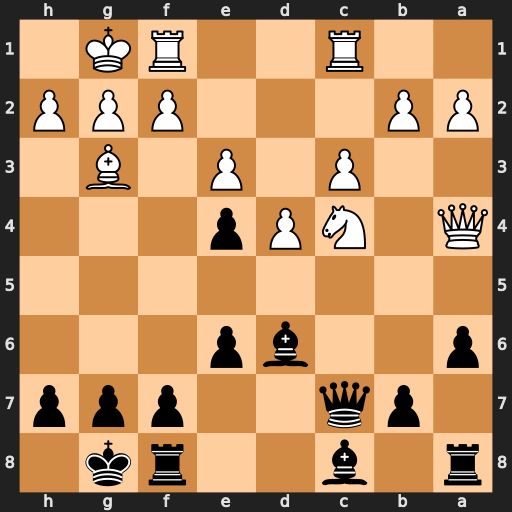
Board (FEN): r1b2rk1/1pq2ppp/p2bp3/8/Q1NPp3/2P1P1B1/PP3PPP/2R2RK1
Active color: b
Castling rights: -
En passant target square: -
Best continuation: Bxg3 hxg3 b5 Qa5 Qxc4